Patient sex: M
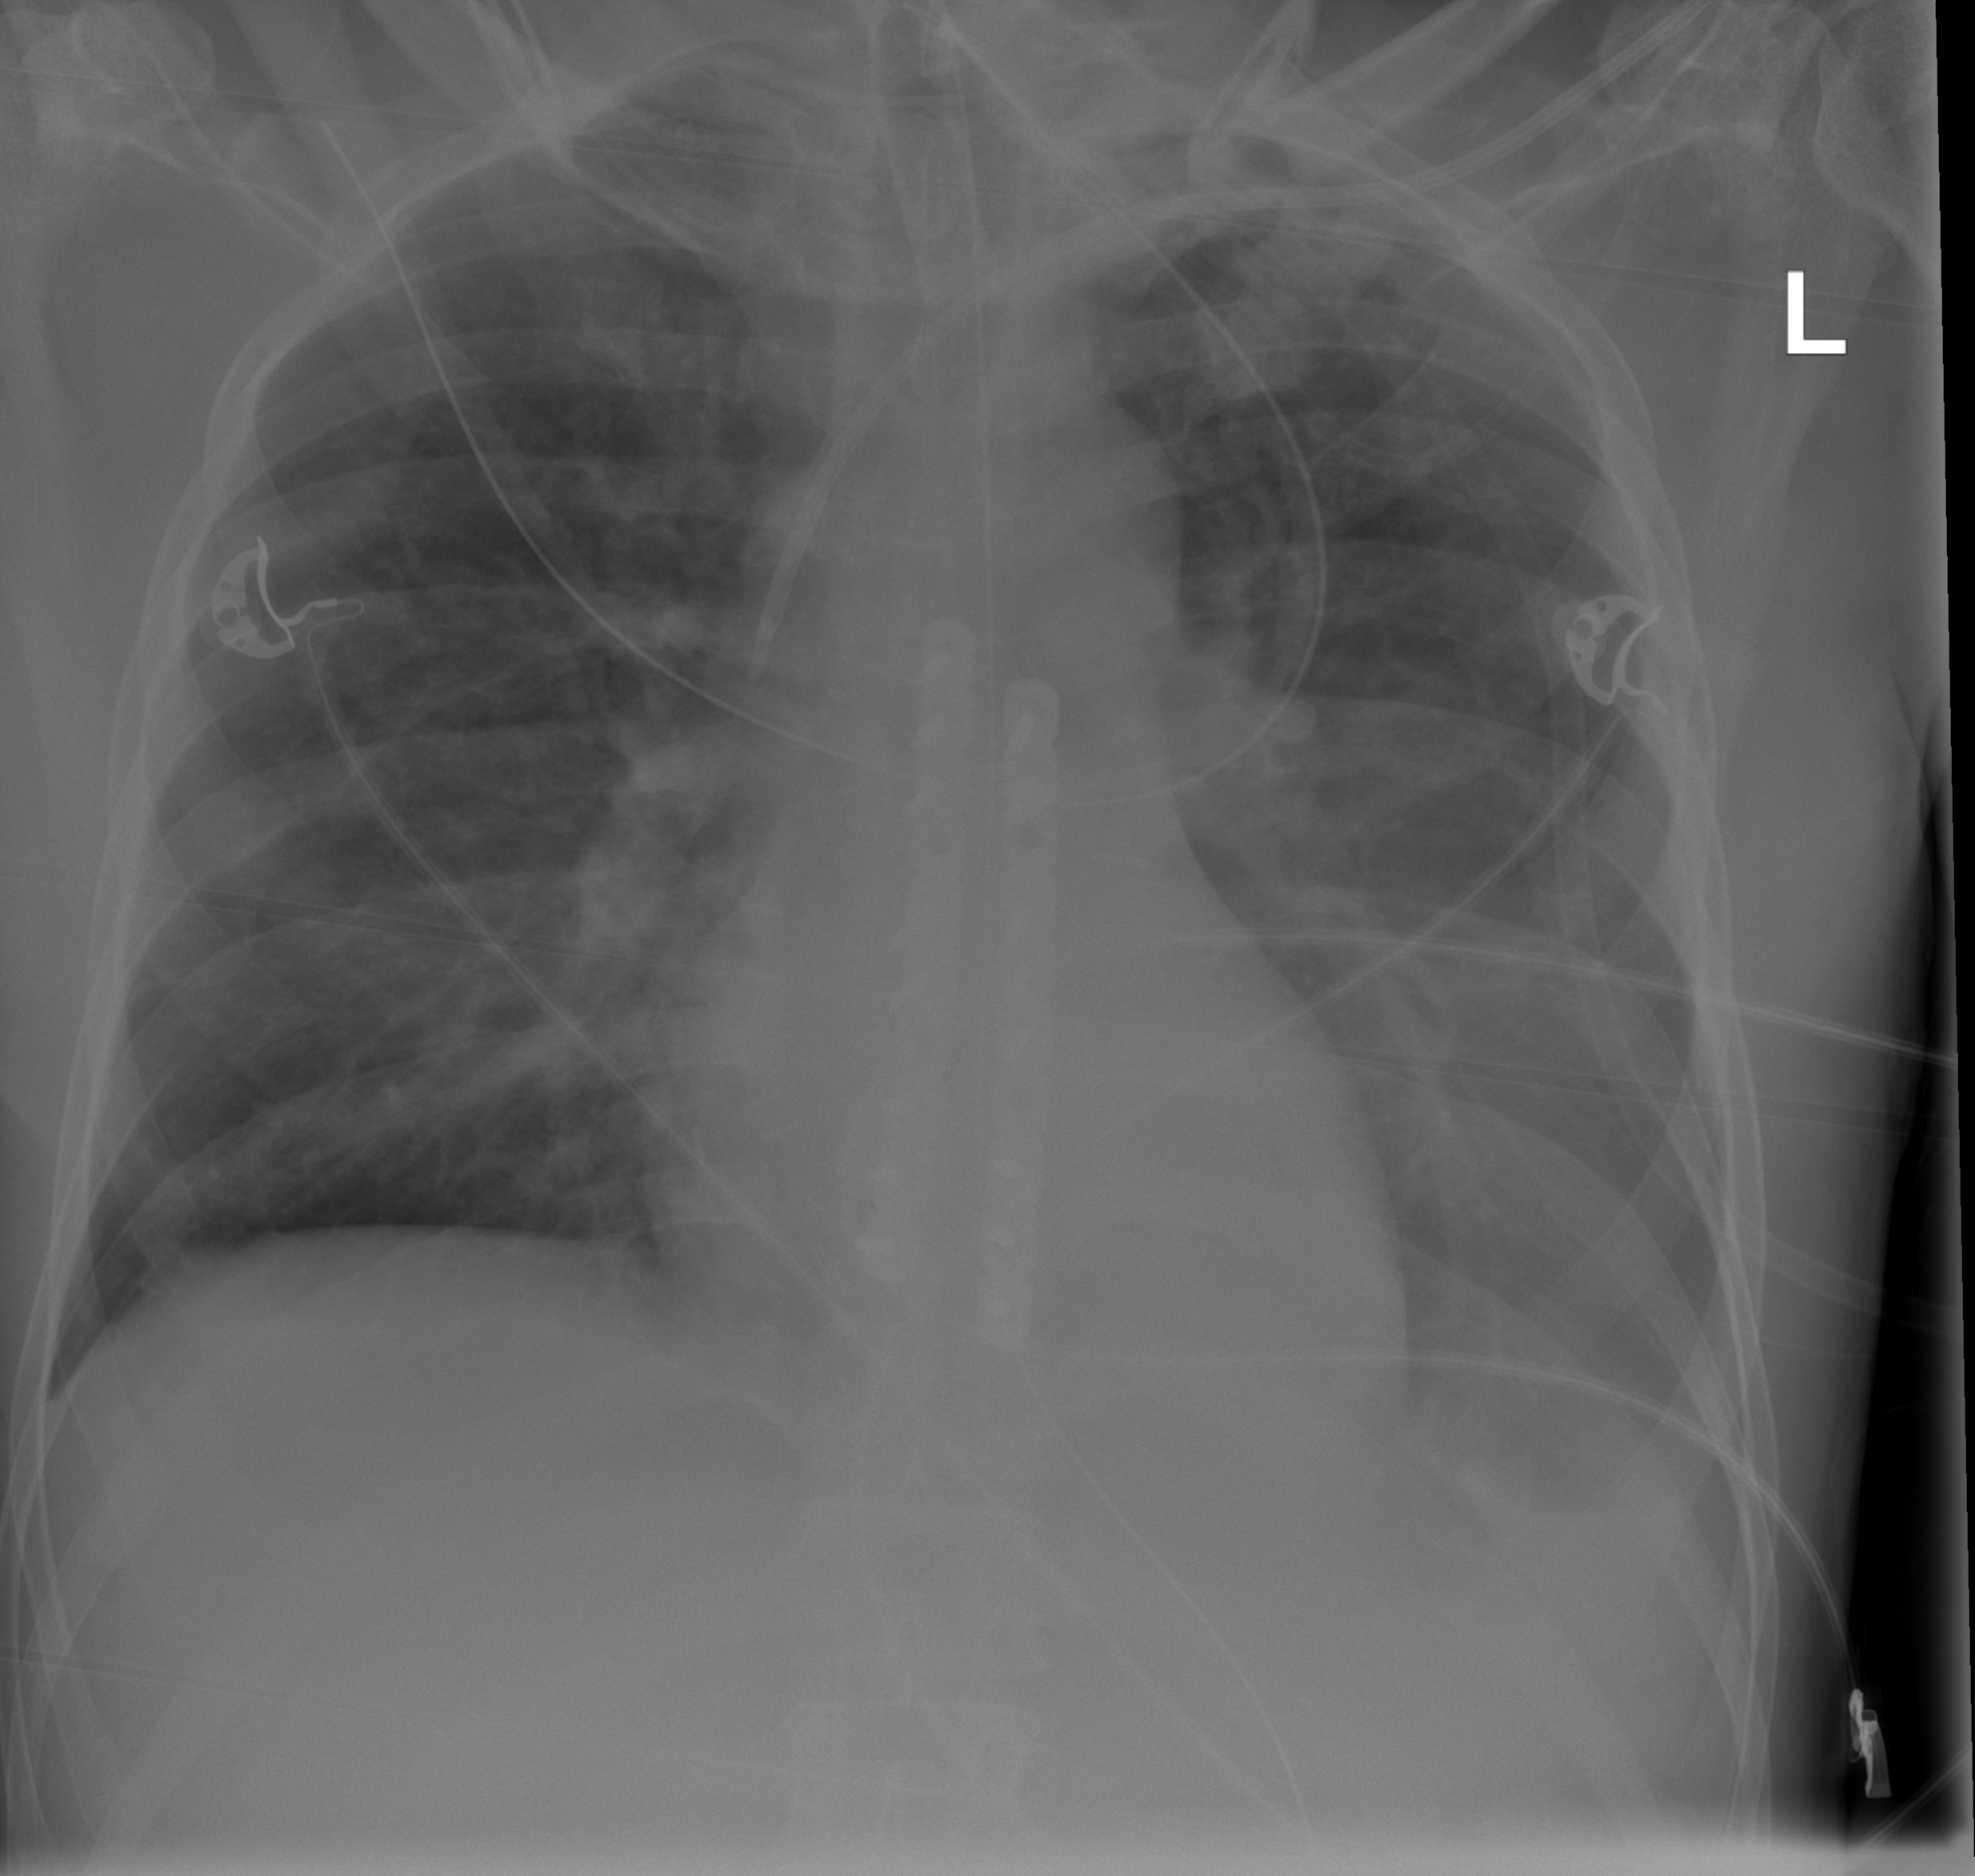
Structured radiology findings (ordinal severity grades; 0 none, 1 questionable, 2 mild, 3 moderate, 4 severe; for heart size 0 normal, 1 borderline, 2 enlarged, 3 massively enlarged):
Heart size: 0
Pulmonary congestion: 2
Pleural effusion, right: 0
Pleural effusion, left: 2
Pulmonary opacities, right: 0
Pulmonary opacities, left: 1
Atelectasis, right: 2
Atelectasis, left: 2